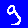
Digit: 9